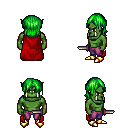
a pixel art fantasy rpg character, male body template, orc, green skin, red cape, magenta pants, green long bangs hairstyle, gold boots, dagger, four views (front, back, left, right), 2x2 character sprite sheet, small pixel art, hard edges, no anti-aliasing